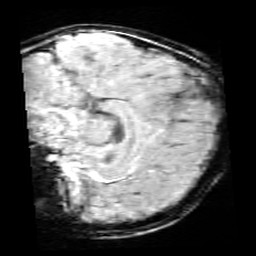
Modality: SWI
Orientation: sagittal
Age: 10
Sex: male
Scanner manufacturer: siemens
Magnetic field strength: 3 T
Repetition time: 0.027 s
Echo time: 0.02 s